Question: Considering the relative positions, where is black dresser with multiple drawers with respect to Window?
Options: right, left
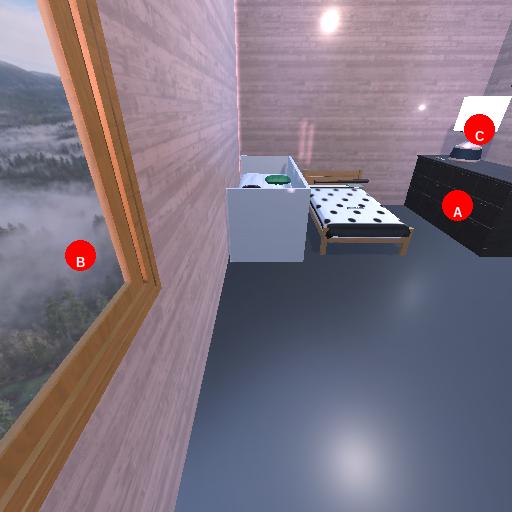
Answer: right